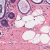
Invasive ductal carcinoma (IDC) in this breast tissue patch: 0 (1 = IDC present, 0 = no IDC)